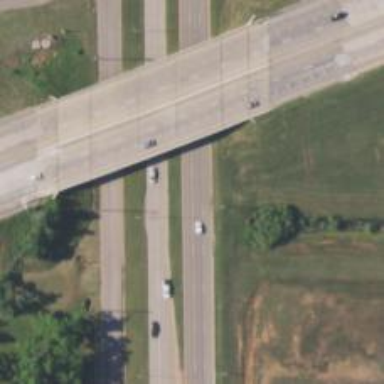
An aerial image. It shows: This image shows trunk highway that functions as expressway.